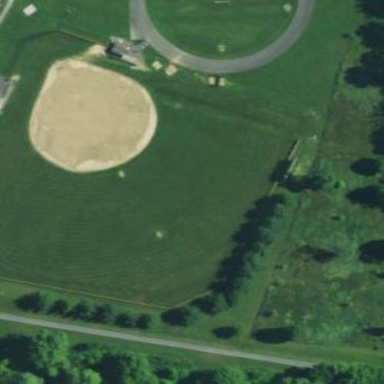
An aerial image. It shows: Baseball pitch for leisure land.